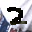
Label: 2